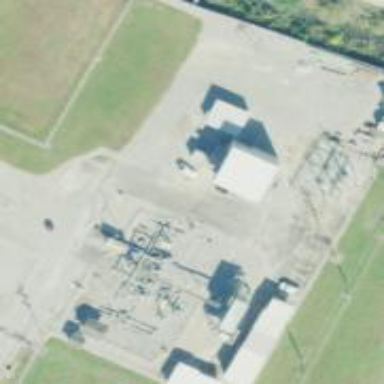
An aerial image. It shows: Industrial area with pumping substation.